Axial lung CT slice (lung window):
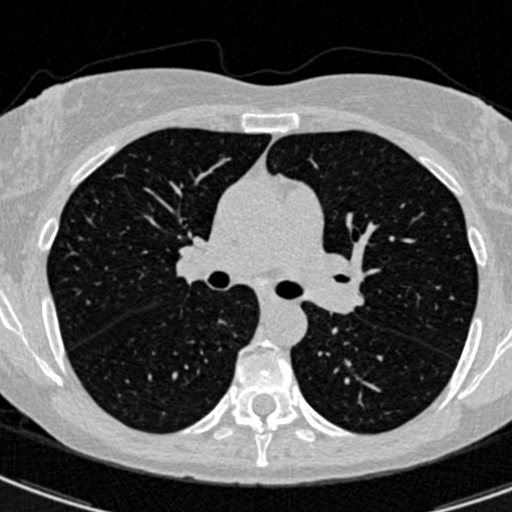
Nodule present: no